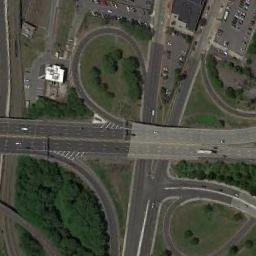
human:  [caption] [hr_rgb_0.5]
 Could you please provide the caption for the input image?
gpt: There are many trees and small houses around these overpasses .

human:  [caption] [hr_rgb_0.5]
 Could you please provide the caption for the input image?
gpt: The intricated overpasses is over the roads on the green space and a parking lot is next to the overpass .

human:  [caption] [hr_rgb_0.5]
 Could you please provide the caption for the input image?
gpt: Many trees are beside the overpass .

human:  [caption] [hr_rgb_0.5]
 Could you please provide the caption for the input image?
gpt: The overpass is next to some trees and a parking lot .

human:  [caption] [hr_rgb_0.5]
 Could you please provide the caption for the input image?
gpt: There are some green trees and lawns beside the overpass .